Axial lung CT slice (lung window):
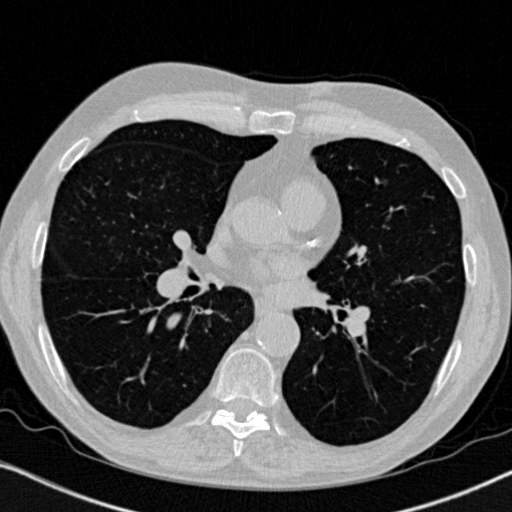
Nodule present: no